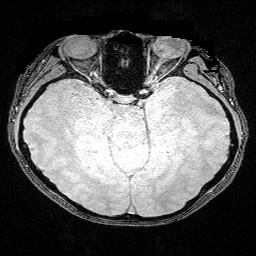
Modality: FLASH
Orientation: coronal
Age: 26
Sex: female